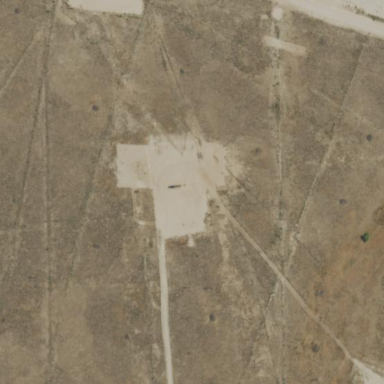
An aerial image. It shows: Wellsite with sandy terrain.